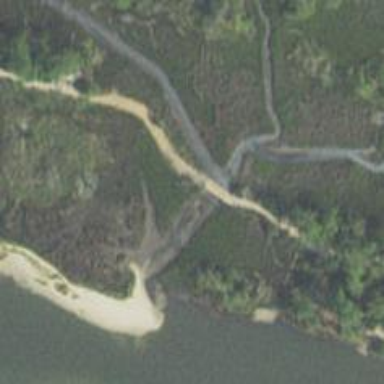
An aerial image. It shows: Path on bridge.